Field crop: maize
Growth stage: 1
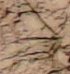
Species: lolium